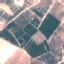
Land use / land cover class: PermanentCrop